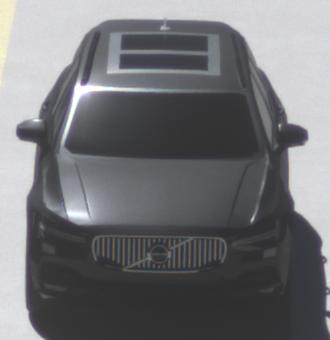
Make: Volvo
Model: V90
Detailed model: -
Model produced from: 2016
Model produced until: 2020
Doors: 5
Color: black
Road condition: wet road
Daytime: midday
Contrast: high contrast